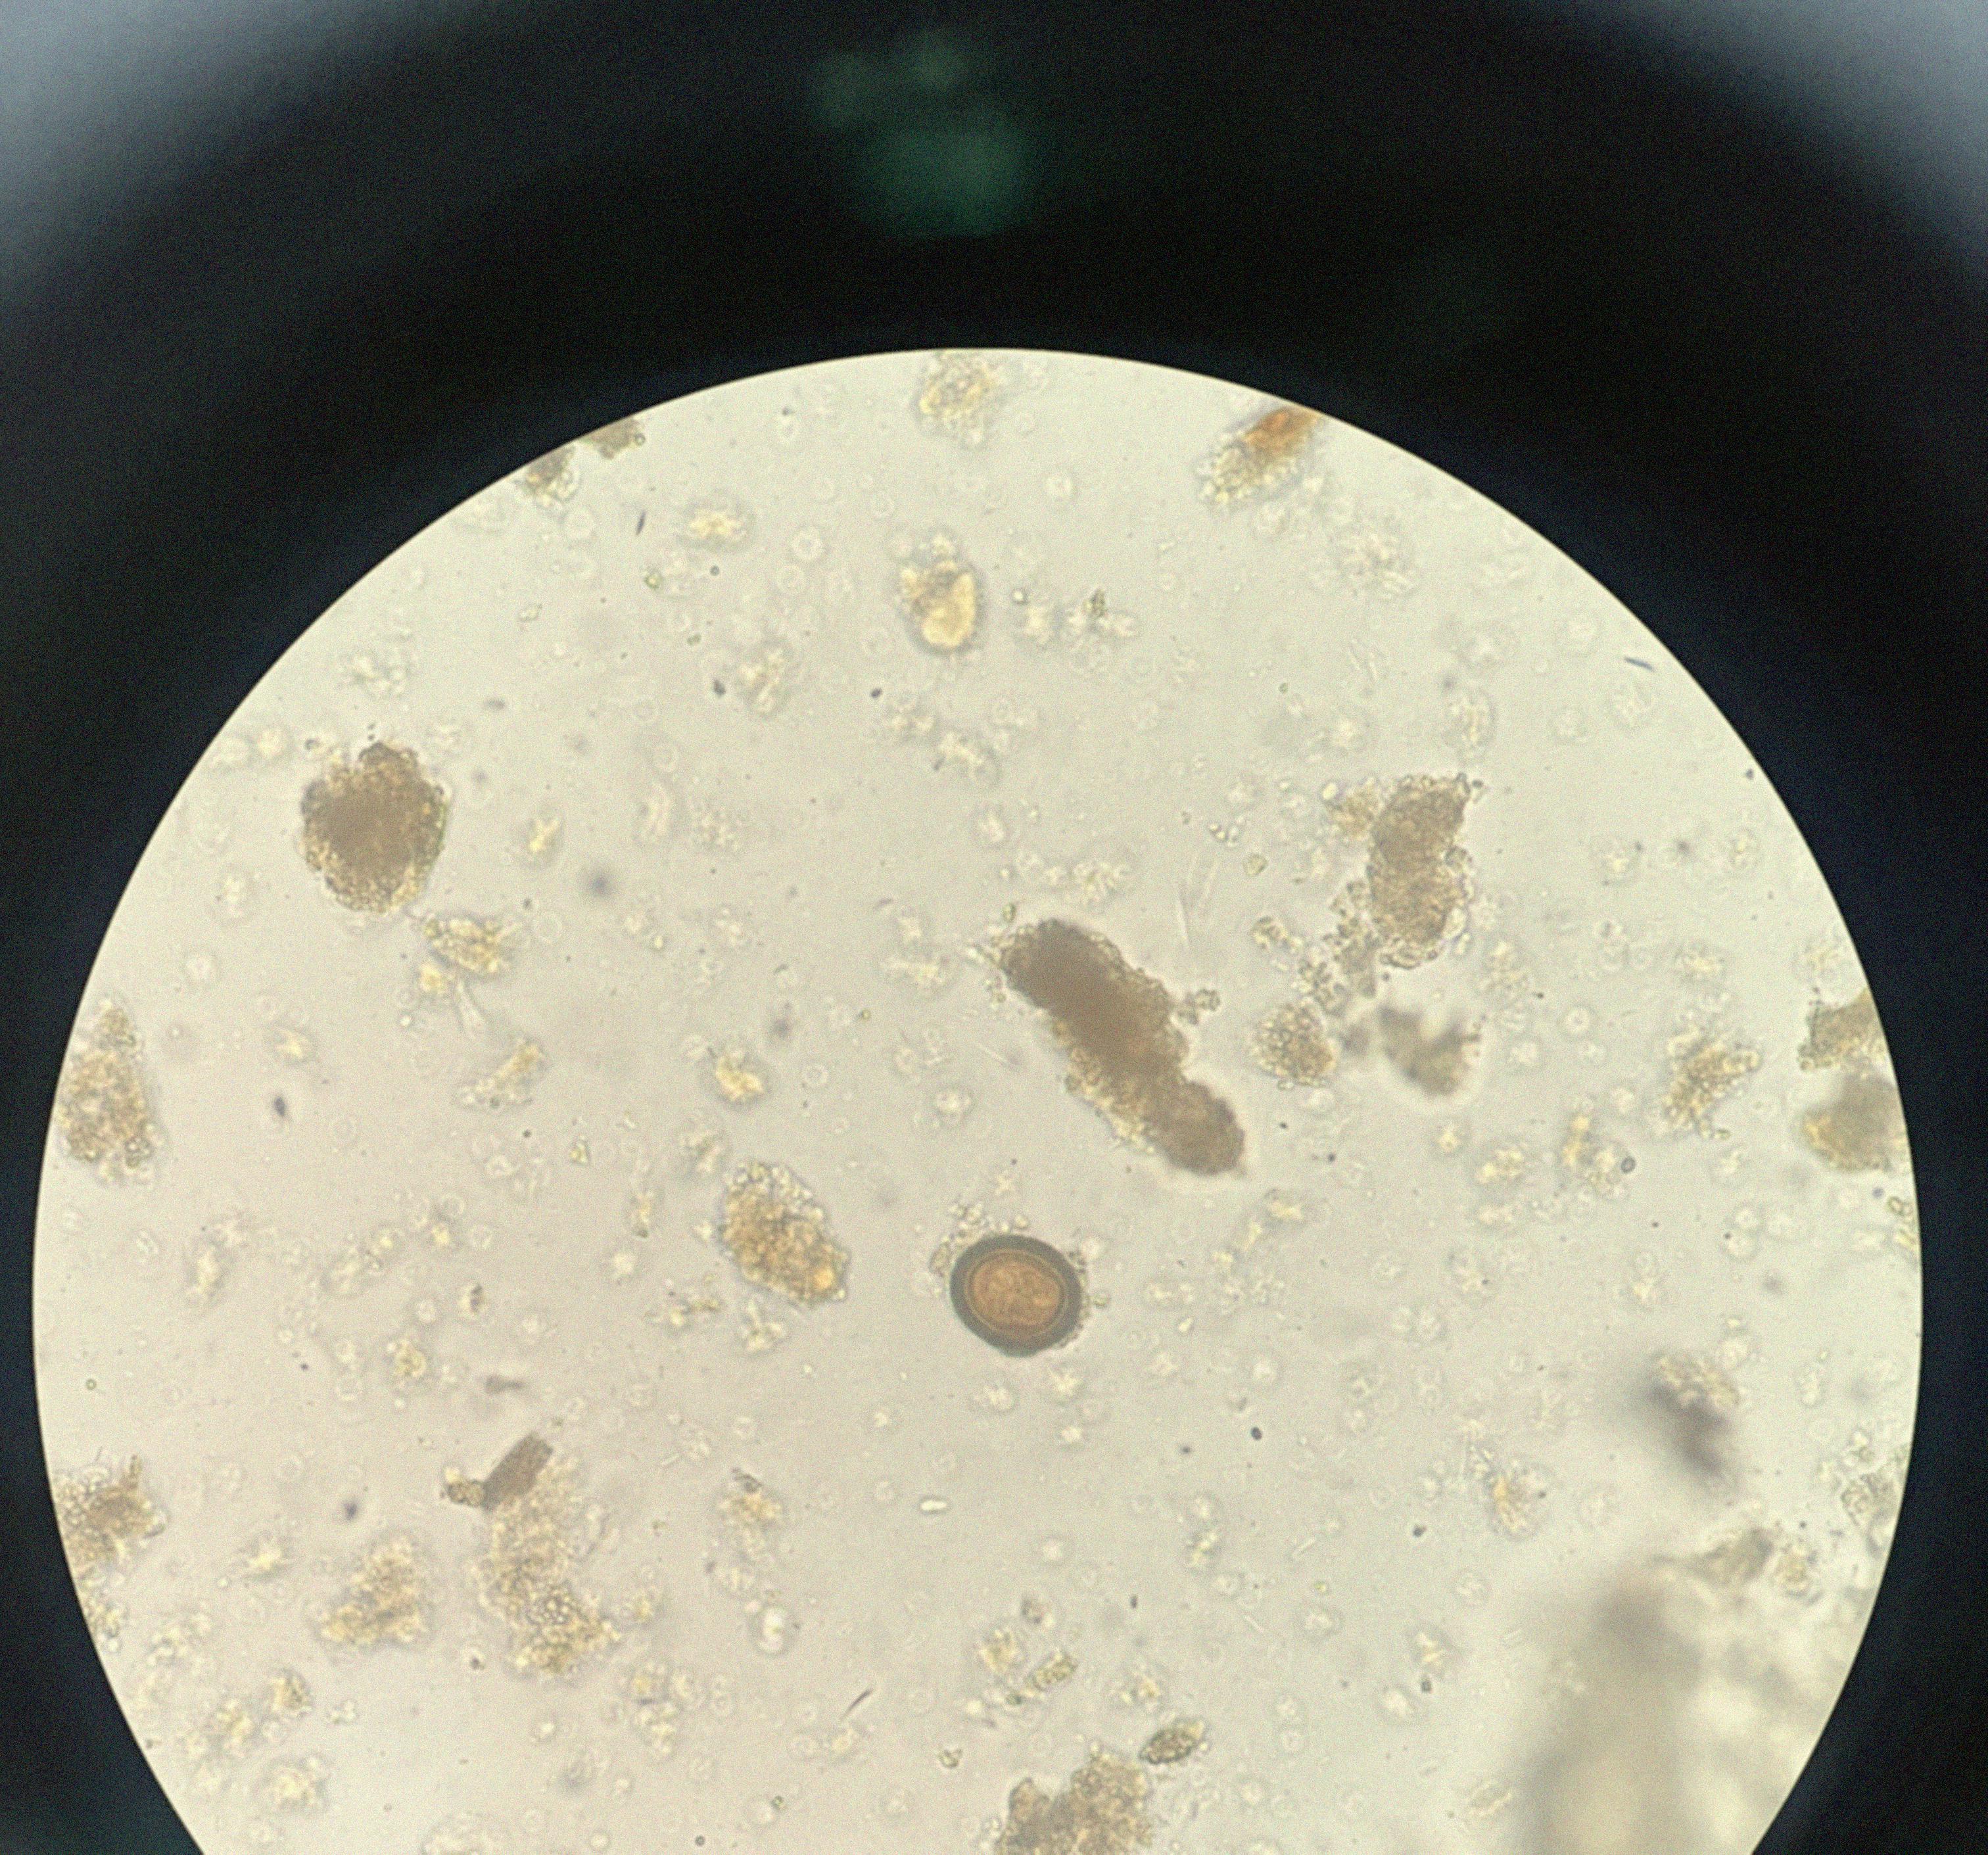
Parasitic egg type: Taenia spp. egg